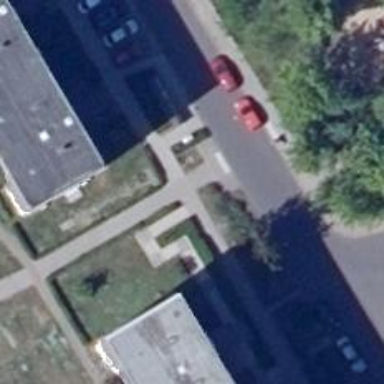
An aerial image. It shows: Sidewalk.